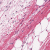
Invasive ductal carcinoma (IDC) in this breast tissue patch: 0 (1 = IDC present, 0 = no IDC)